Interaction volume radius: 5 \u00c5
Interaction volume height: 25 \u00c5
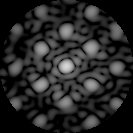
Disorder parameter: 0.2899